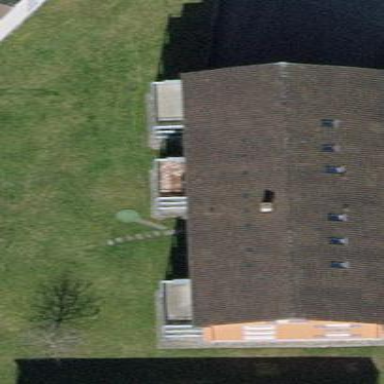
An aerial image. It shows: Gabled roof apartments building.